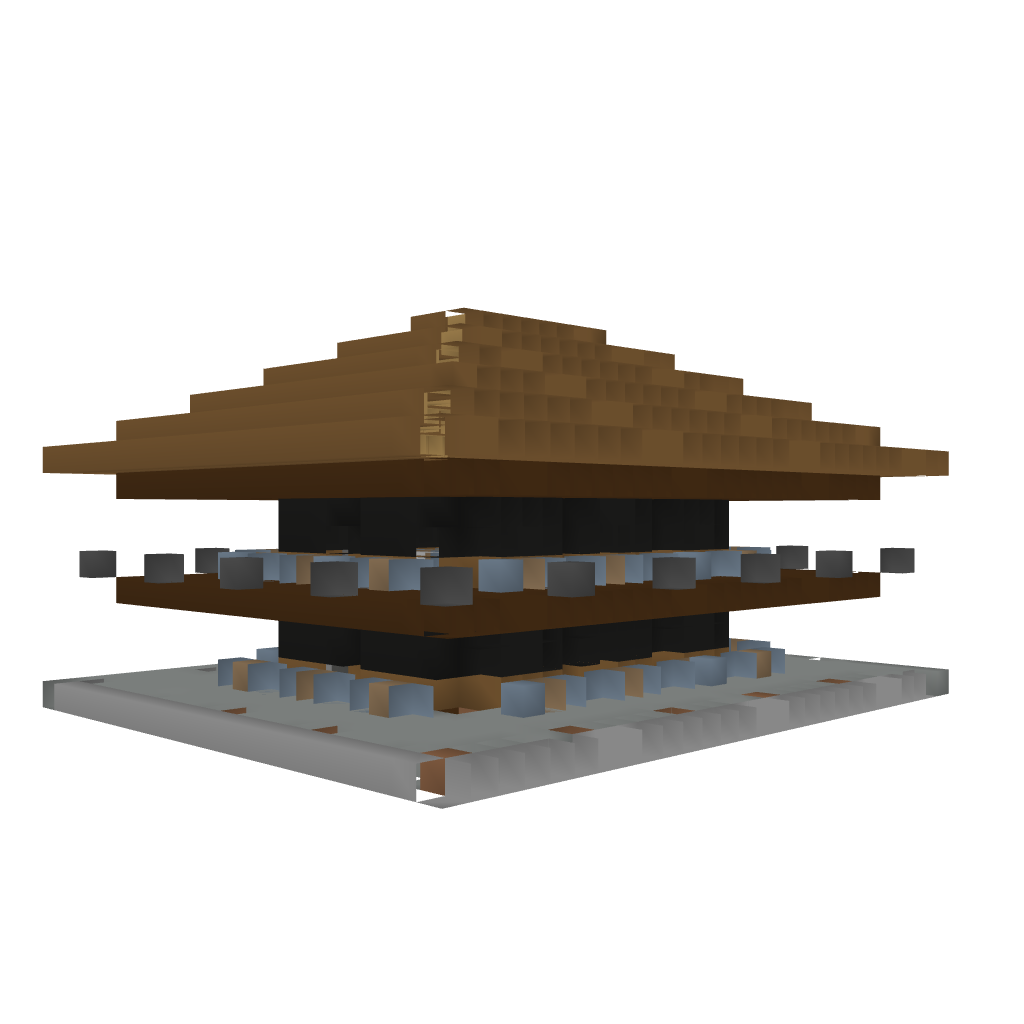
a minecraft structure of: Bar &amp; Restaurant By: jjcash